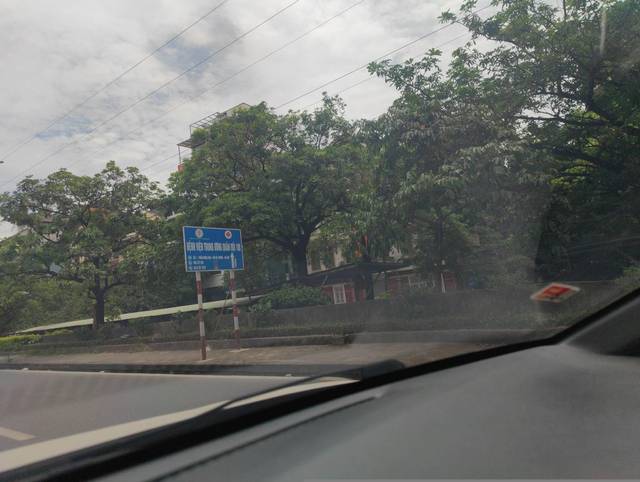
Region: Vietnam
Coordinates: 21.012, 105.864